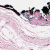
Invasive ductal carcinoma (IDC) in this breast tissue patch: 0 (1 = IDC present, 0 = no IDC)